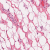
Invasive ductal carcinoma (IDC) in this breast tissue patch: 0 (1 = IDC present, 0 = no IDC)